Question: Ok, I need to crop an ImageView in a particular shape, and I can't do this by adding over a png, because the background can be variable (ex. a pattern). So, I need that the area outside the shape is transparent.
The shape must be this:

I thought to use Path() to draw this shape and use it to mask the ImageView, but I have absolutely no idea how to draw a complex shape like this with Path().
Many thanks.
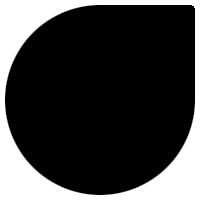
Answer: So I was bored and this looked like fun, so I've thrown together a simple Drawable you can use to do this. You could get fancier and add strokes and whatnot to it, but this works for the basic case you've suggested, and allows you to set the arrow to be pointing to any of the corners, and will also scale your image to fit the bounds of the Drawable. Here's the result:

You can use it by:
'''
BubbleDrawable bubbleDrawable = new BubbleDrawable(
this, R.drawable.your_image, BubbleDrawable.Corner.TOP_RIGHT);
myImageView.setImageDrawable(bubbleDrawable);
'''
And here's the code for BubbleDrawable:
'''
import android.content.Context;
import android.graphics.Bitmap;
import android.graphics.BitmapFactory;
import android.graphics.BitmapShader;
import android.graphics.Canvas;
import android.graphics.ColorFilter;
import android.graphics.Matrix;
import android.graphics.Paint;
import android.graphics.Path;
import android.graphics.Rect;
import android.graphics.RectF;
import android.graphics.Shader;
import android.graphics.drawable.Drawable;
import static android.graphics.Matrix.ScaleToFit.FILL;
import static android.graphics.Paint.ANTI_ALIAS_FLAG;
import static android.graphics.Path.Direction.CW;
import static android.graphics.PixelFormat.TRANSPARENT;
import static android.graphics.Shader.TileMode.CLAMP;
import static test.com.testrotationanimation.BubbleDrawable.Corner.TOP_LEFT;
public final class BubbleDrawable extends Drawable {
private final Matrix mMatrix = new Matrix();
private final Paint mPaint = new Paint(ANTI_ALIAS_FLAG);
private final Path mPath = new Path();
private final RectF mSrcRect = new RectF();
private final RectF mDstRect = new RectF();
private final Shader mShader;
private Corner mArrowCorner = TOP_LEFT;
public BubbleDrawable(Bitmap bitmap, Corner arrowCorner) {
// Initialize a BitmapShader with the image you wish to draw
// (you can use other TileModes like REPEAT or MIRROR if you prefer)
mShader = new BitmapShader(bitmap, CLAMP, CLAMP);
mPaint.setShader(mShader);
// Save the bounds of the bitmap as the src rectangle -- will
// be used later to update the matrix when the bounds change
// so that the image fits within the bounds of this drawable
mSrcRect.set(0, 0, bitmap.getWidth(), bitmap.getHeight());
// Set the corner in which the arrow will be drawn
mArrowCorner = arrowCorner;
}
public BubbleDrawable(Context ctx, int drawableResource, Corner arrowCorner) {
this(BitmapFactory.decodeResource(ctx.getResources(), drawableResource), arrowCorner);
}
public Corner getArrowCorner() {
return mArrowCorner;
}
public void setArrowCorner(Corner corner) {
mArrowCorner = corner;
updatePath();
invalidateSelf();
}
@Override
protected void onBoundsChange(Rect bounds) {
super.onBoundsChange(bounds);
updateMatrix(bounds);
updatePath();
}
private void updateMatrix(Rect bounds) {
// Set the destination rectangle for the bitmap to be the
// new drawable bounds
mDstRect.set(bounds);
// Scale the bitmap's rectangle to the bounds of this drawable
mMatrix.setRectToRect(mSrcRect, mDstRect, FILL);
// Update the shader's matrix (to draw the bitmap at the right size)
mShader.setLocalMatrix(mMatrix);
}
private void updatePath() {
final Rect bounds = getBounds();
final float x = bounds.exactCenterX();
final float y = bounds.exactCenterY();
// Draw the initial circle (same for all corners)
mPath.reset();
mPath.addCircle(x, y, Math.min(x, y), CW);
// Add the rectangle which intersects with the center,
// based on the corner in which the arrow should draw
switch (mArrowCorner) {
case TOP_LEFT:
mPath.addRect(bounds.left, bounds.top, x, y, CW);
break;
case TOP_RIGHT:
mPath.addRect(x, bounds.top, bounds.right, y, CW);
break;
case BOTTOM_LEFT:
mPath.addRect(bounds.left, y, x, bounds.bottom, CW);
break;
case BOTTOM_RIGHT:
mPath.addRect(x, y, bounds.right, bounds.bottom, CW);
break;
}
}
@Override
public void draw(Canvas canvas) {
// Easy enough, just draw the path using the paint.
// It already has the BitmapShader applied which
// will do the work for you.
canvas.drawPath(mPath, mPaint);
}
@Override
public int getOpacity() {
// Indicate that this Drawable has fully-transparent pixel values
return TRANSPARENT;
}
@Override
public void setColorFilter(ColorFilter colorFilter) {
// Yay, you can even support color filters for your drawable
mPaint.setColorFilter(colorFilter);
}
@Override
public void setAlpha(int i) {
// You could do this by doing some canvas magic but I'm
// lazy and don't feel like it. Exercise for the reader. :)
throw new UnsupportedOperationException("Not implemented.");
}
public enum Corner {
TOP_LEFT, TOP_RIGHT, BOTTOM_LEFT, BOTTOM_RIGHT
}
}
'''